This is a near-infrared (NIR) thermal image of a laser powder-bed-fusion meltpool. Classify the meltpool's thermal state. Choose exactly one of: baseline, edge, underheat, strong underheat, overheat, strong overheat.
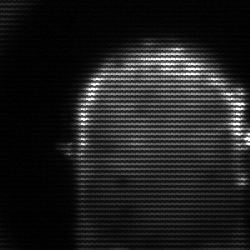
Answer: baseline